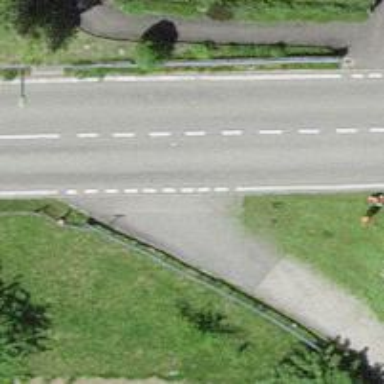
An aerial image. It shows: Secondary road.